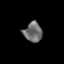
Tissue: lung
Cell type: Epithelial cells
Senescence score: 0.7801
Nuclear area (px): 358
Mean DAPI intensity: 107.061